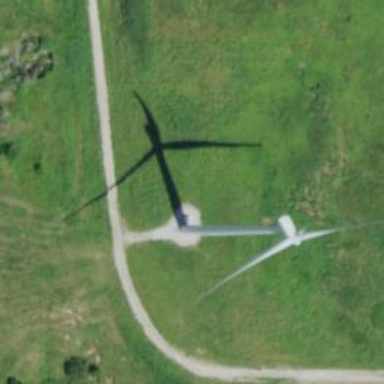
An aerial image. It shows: Wind turbine generator that utilizes wind as its source for generating electricity. It is of the horizontal axis type.